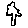
Label: tree